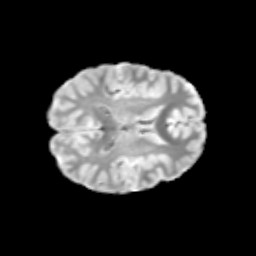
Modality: T2w
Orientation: axial
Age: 12
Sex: male
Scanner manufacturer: siemens
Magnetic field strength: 3 T
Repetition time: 3.8 s
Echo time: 0.07 s